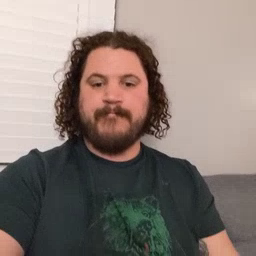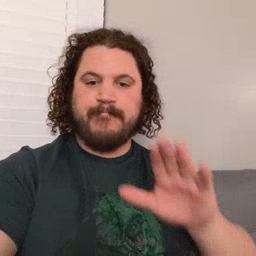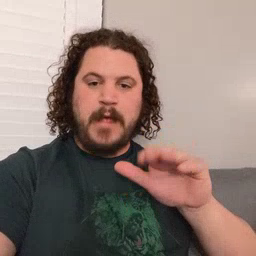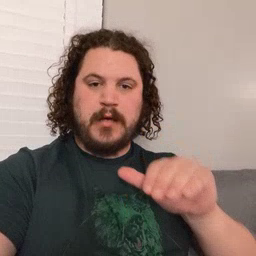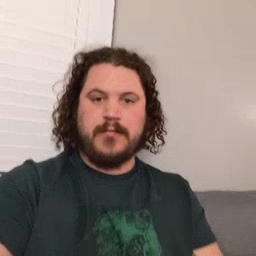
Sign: bye